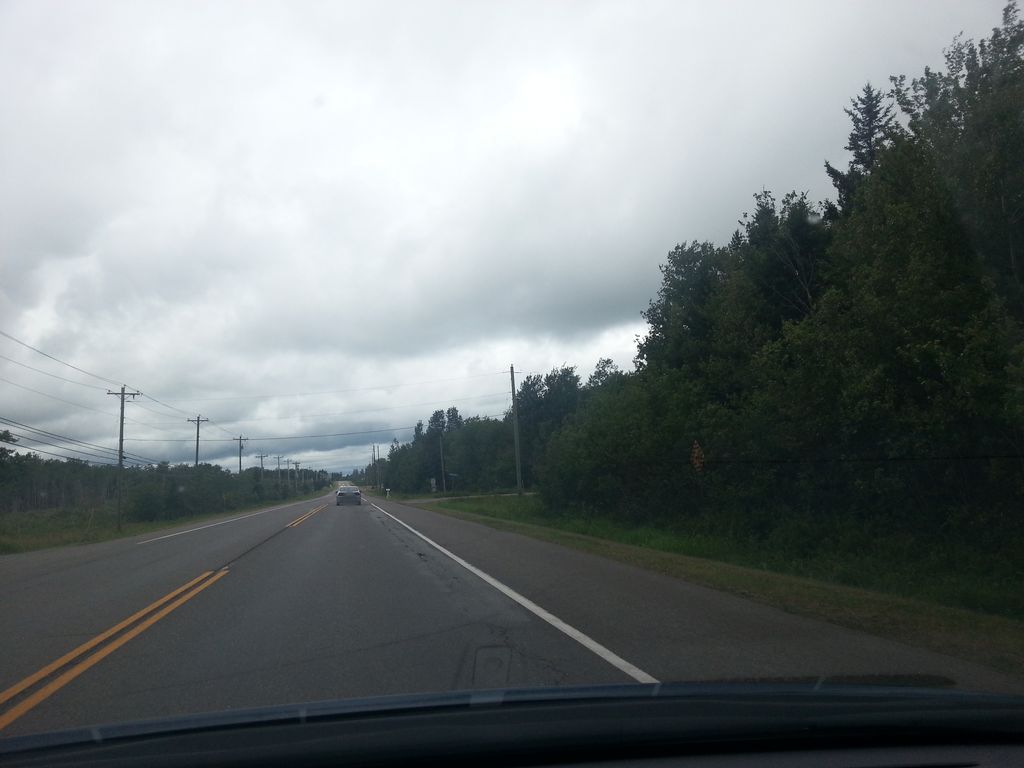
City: charlottetown